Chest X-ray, PA view. Patient: 51 years old, sex M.
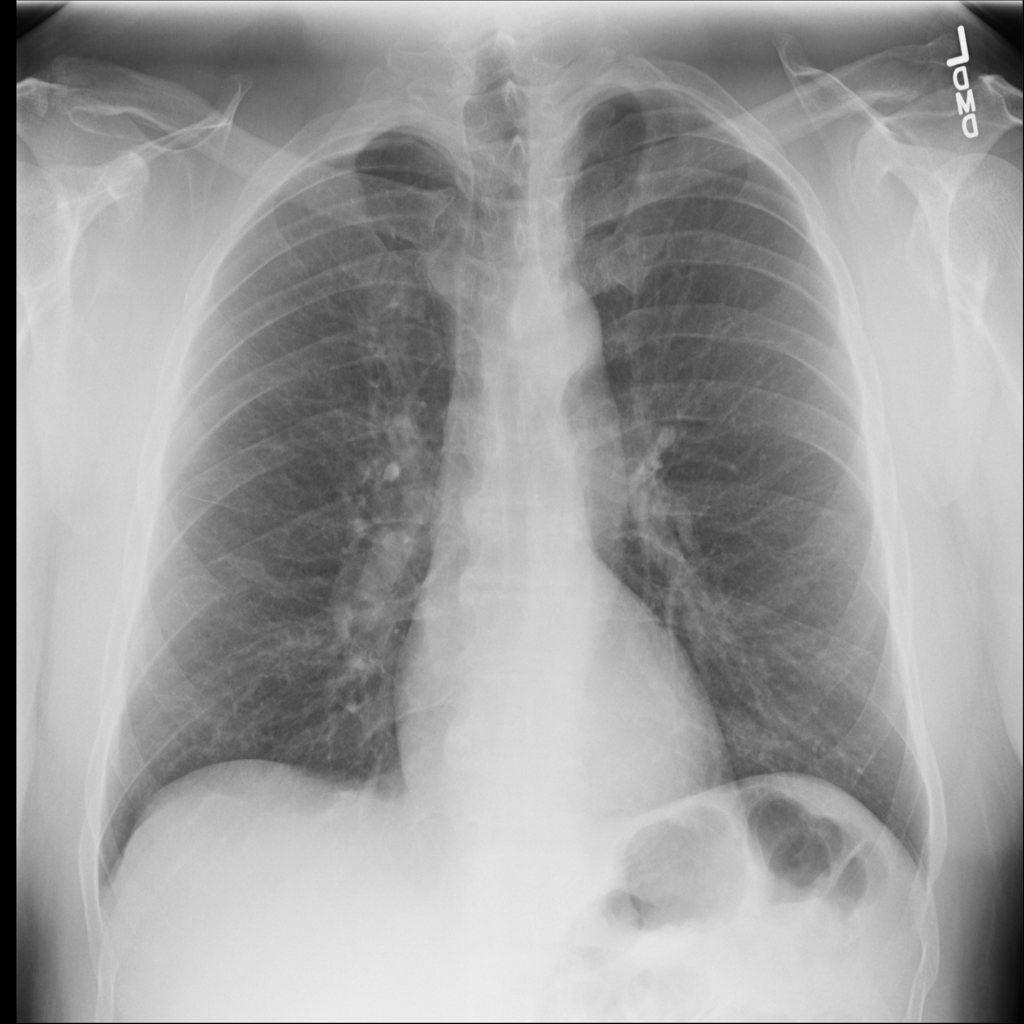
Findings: Infiltration